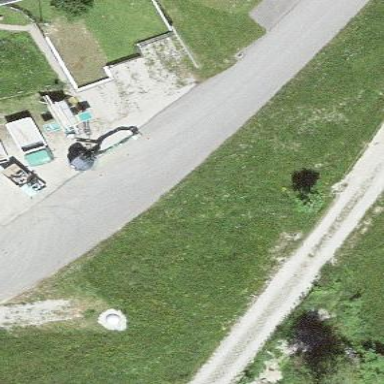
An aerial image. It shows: Emergency water tank.